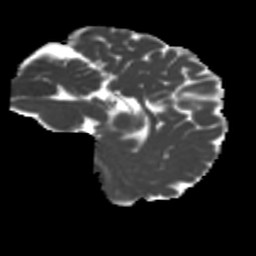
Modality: MD
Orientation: sagittal
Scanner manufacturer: siemens
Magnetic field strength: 3 T
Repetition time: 4 s
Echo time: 0.0594 s